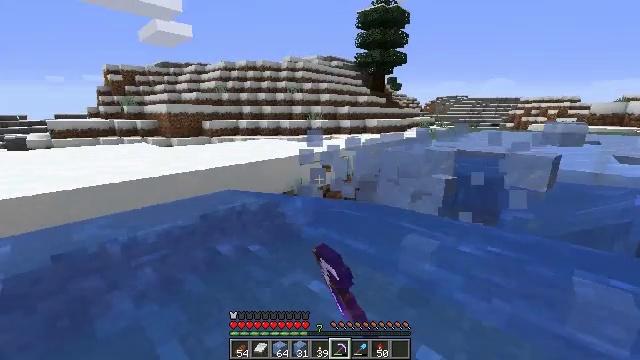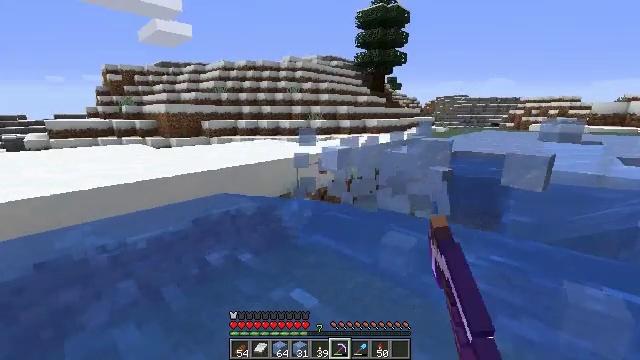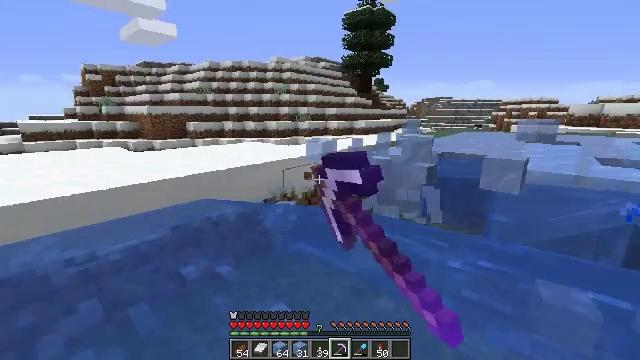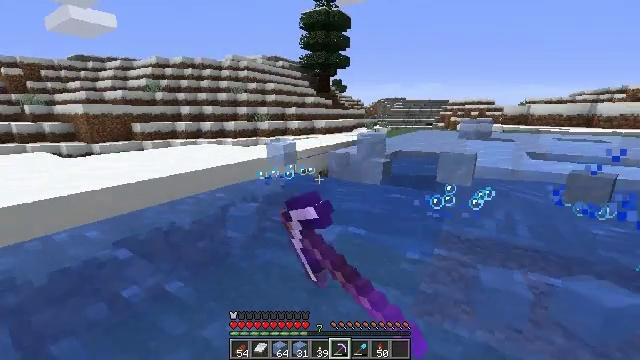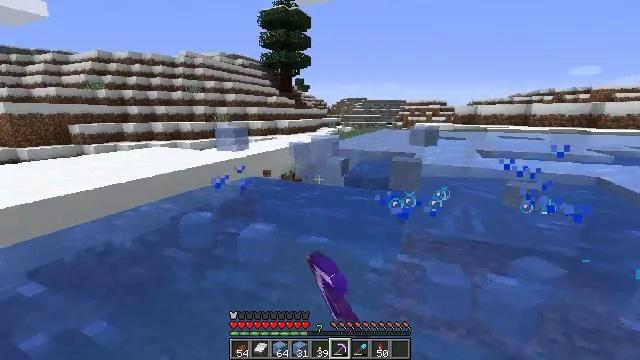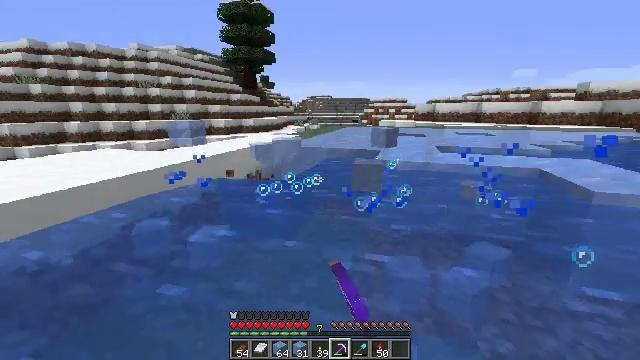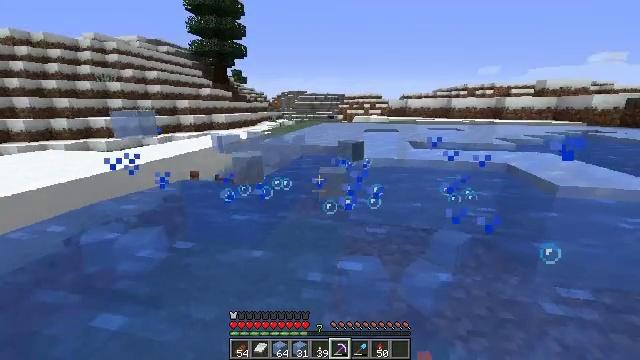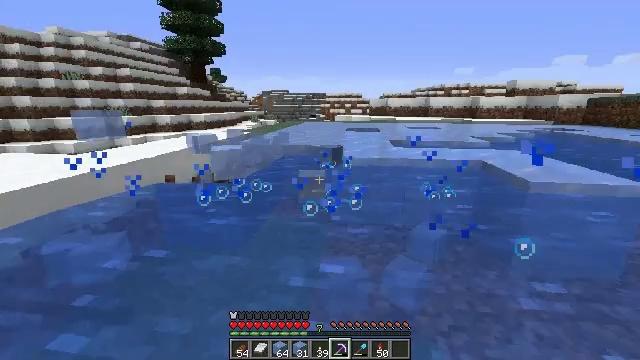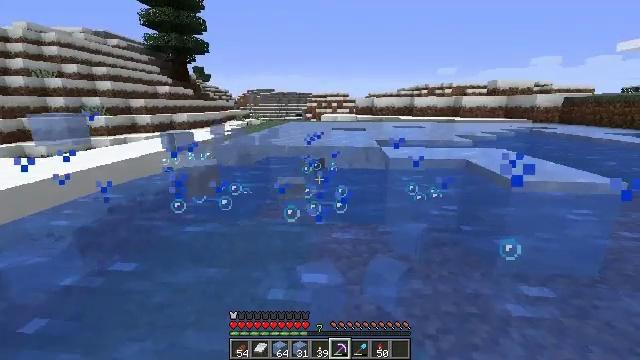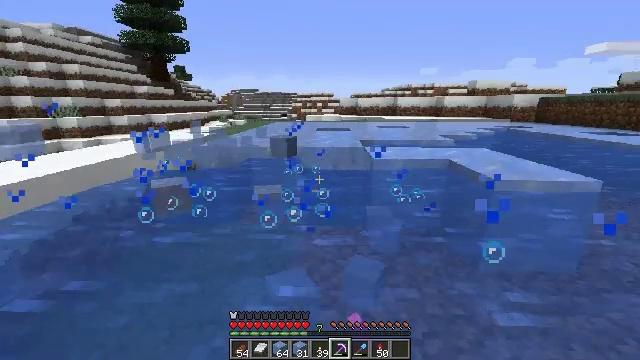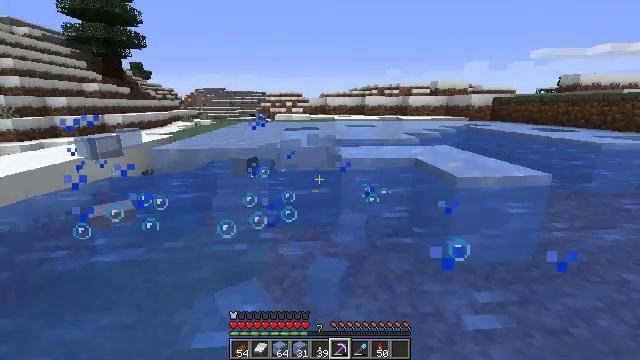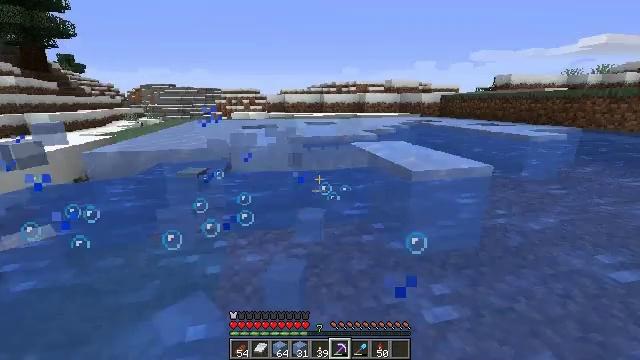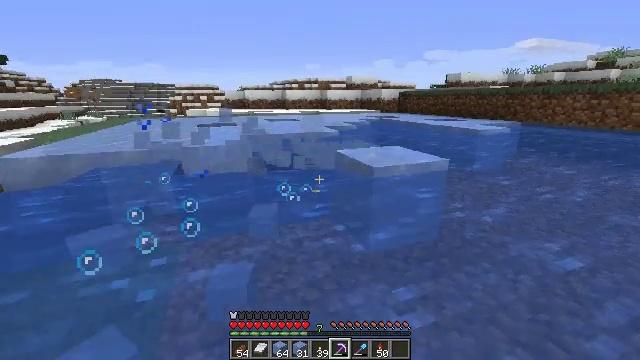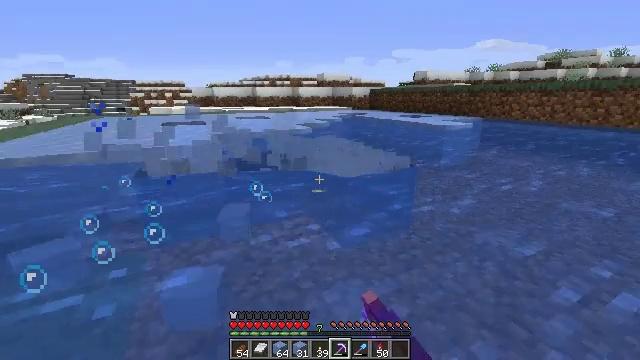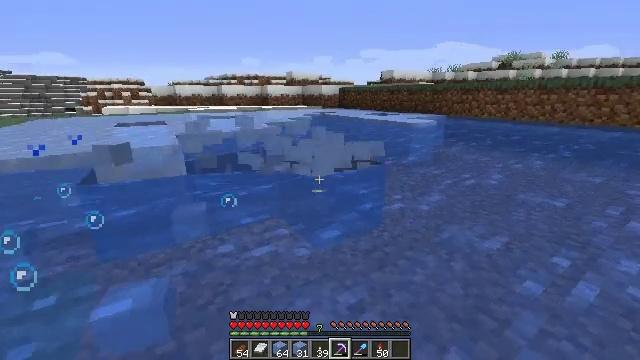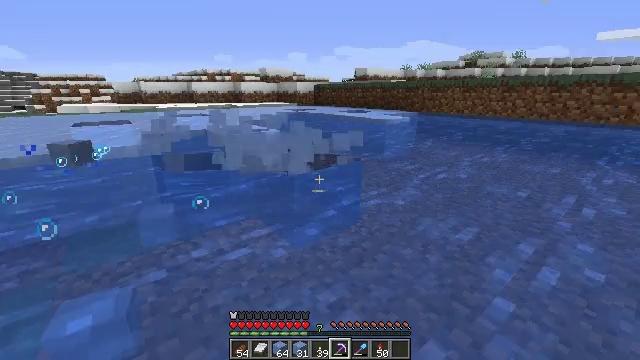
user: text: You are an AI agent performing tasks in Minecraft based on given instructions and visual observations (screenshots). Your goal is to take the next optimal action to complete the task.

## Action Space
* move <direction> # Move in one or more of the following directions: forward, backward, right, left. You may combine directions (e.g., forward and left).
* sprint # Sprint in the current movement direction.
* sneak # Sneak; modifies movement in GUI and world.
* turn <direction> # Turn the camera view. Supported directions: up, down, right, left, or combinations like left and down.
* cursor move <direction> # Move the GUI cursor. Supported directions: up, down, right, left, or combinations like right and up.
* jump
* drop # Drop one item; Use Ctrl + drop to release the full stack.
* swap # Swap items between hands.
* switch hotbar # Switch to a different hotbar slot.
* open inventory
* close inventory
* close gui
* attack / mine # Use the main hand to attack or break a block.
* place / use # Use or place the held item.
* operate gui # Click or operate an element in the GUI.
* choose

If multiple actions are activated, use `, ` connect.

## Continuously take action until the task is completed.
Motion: motion action
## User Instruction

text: Break the ice to collect it.
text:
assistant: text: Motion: move forward and move right, attack / mine
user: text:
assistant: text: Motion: move forward and move right, turn right, attack / mine
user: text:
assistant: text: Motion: move forward and move right, turn right, attack / mine
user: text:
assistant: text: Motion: move forward and move right, turn right, attack / mine
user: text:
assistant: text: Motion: move forward and move right, turn right, attack / mine
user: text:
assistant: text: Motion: move forward and move right, turn right, attack / mine
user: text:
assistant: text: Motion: move forward and move right, turn right, attack / mine
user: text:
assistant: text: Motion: move forward and move right, turn right, attack / mine
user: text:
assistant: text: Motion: move forward and move right, turn right, attack / mine
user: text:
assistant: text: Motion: move forward and move right, turn right, attack / mine
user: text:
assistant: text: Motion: move forward and move right, turn right, attack / mine
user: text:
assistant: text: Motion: move right, turn right, attack / mine
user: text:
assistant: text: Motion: turn right, attack / mine
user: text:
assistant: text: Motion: turn right, attack / mine
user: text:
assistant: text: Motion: turn right, attack / mine
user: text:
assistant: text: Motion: turn right, attack / mine
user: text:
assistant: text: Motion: turn right, attack / mine
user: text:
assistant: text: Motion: attack / mine
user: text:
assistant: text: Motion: move forward, attack / mine
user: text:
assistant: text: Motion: move forward, attack / mine
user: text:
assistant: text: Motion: move forward and move left, turn left and up, attack / mine
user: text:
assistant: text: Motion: move forward and move left, turn left, attack / mine
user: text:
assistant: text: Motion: move forward and move left, turn left, attack / mine
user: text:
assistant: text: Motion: move forward and move left, turn left, attack / mine
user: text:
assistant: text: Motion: move forward and move left, turn left, attack / mine
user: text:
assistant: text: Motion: move forward, turn left and up, attack / mine
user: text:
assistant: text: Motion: move forward, turn left, attack / mine
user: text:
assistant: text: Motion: move forward, turn left, attack / mine
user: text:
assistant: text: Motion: move forward, turn left, attack / mine
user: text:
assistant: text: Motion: move forward and move right, turn left and up, attack / mine